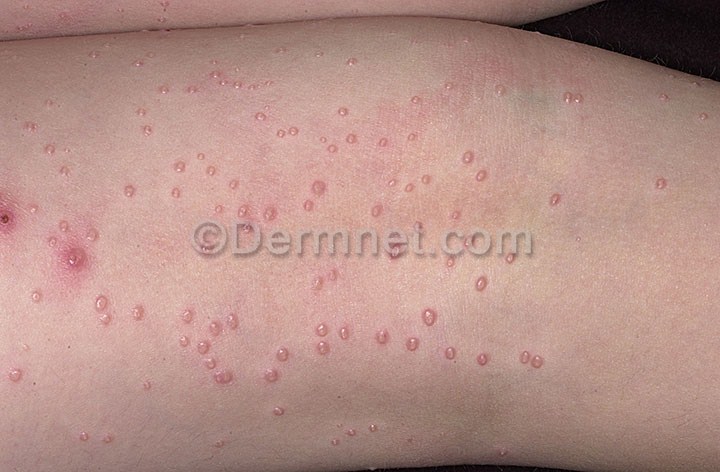
Disease: Warts Molluscum and other Viral Infections